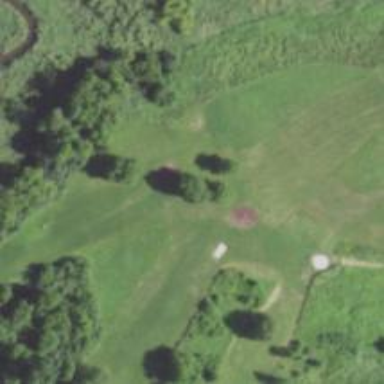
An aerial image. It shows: Disc golf tee.